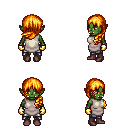
a pixel art fantasy rpg character, female body template, orc, green skin, white tunic, metal pants, light blonde left-swept hairstyle, gold gloves, maroon shoes, four views (front, back, left, right), 2x2 character sprite sheet, small pixel art, hard edges, no anti-aliasing